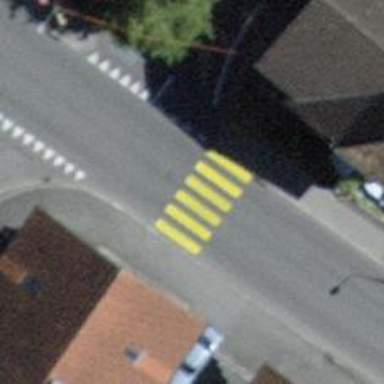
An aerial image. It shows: Zebra crossing on the road.